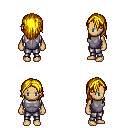
a pixel art fantasy rpg character, female body template, human, tanned skin, steel chest armor, metal pants, blonde long hairstyle, four views (front, back, left, right), 2x2 character sprite sheet, small pixel art, hard edges, no anti-aliasing